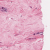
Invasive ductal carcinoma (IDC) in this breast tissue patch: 0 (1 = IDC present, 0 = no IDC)